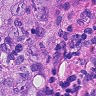
Metastatic tissue present: yes